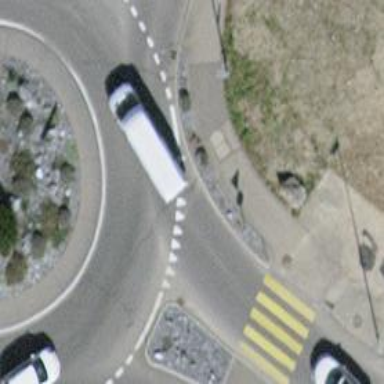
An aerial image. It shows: Paved secondary road leading to roundabout.